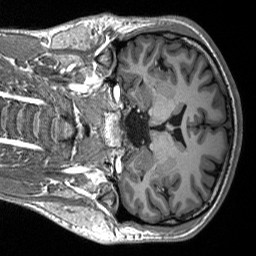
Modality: T1w
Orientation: coronal
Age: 19
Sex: male
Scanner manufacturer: siemens
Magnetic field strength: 3 T
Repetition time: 2.53 s
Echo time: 0.00219 s